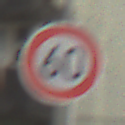
Verkehrszeichen: Geschwindigkeit60
Umgebung: Outdoor, Urban
Tageszeit: MorningAfternoon
Wetter: Overcast
Licht: Natural
Jahreszeit: NotSpecified
Kontrast: LowContrast